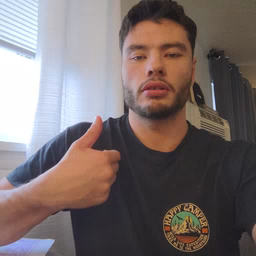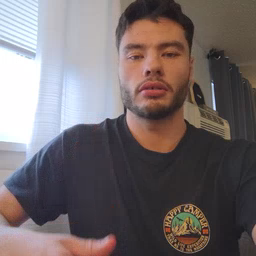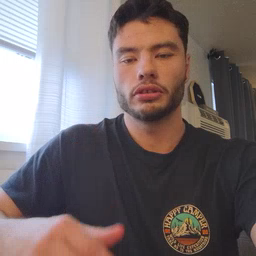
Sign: dog